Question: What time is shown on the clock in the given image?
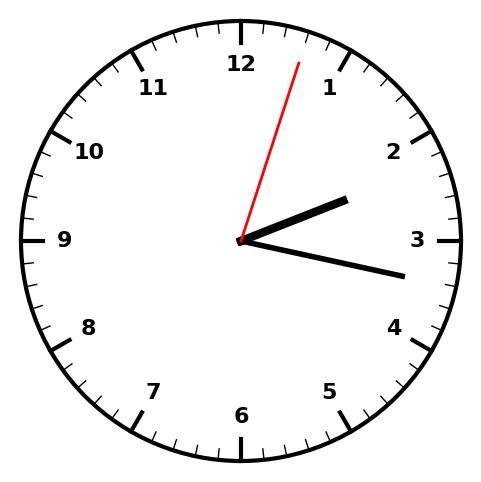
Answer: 02:17:03